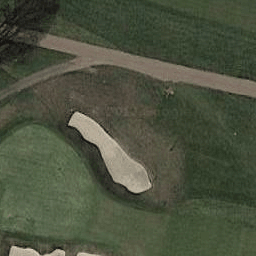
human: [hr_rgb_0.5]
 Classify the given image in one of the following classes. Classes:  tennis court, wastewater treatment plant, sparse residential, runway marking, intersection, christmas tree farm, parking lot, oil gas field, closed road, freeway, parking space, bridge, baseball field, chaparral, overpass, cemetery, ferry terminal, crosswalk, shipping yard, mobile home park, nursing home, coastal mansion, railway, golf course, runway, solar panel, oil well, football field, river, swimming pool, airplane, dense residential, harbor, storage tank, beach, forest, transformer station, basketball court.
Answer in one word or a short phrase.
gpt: golf course